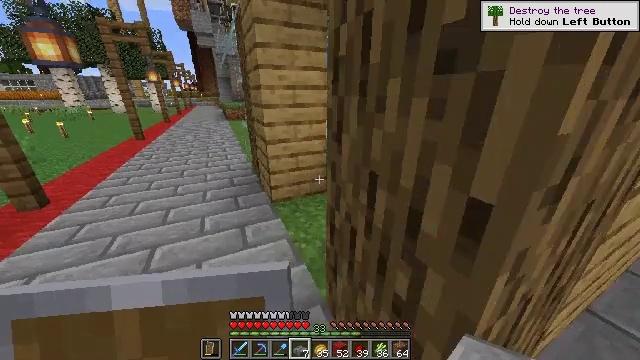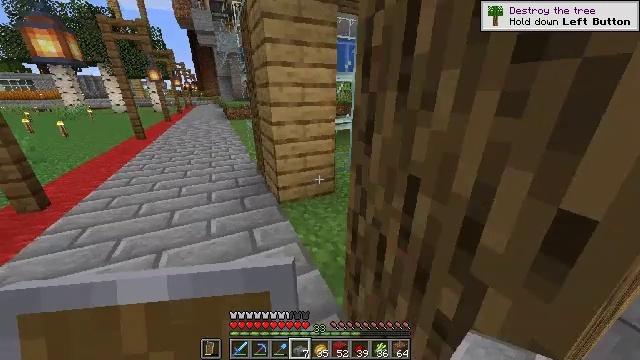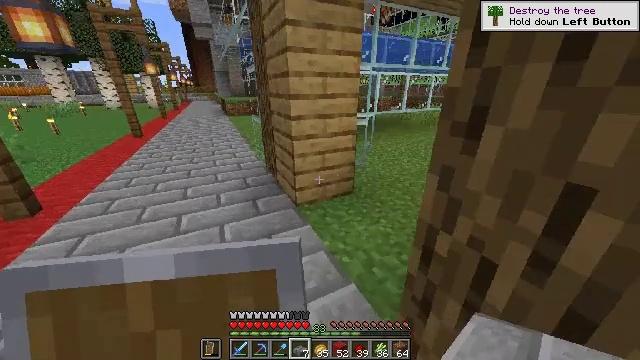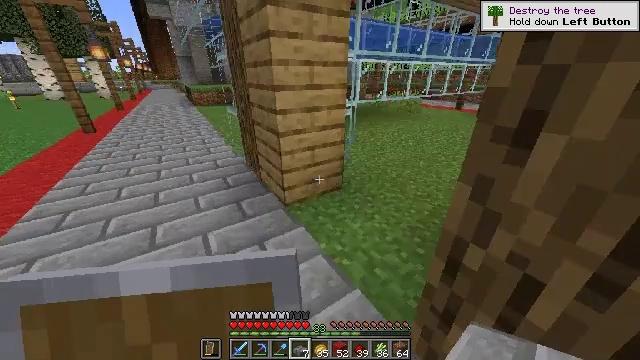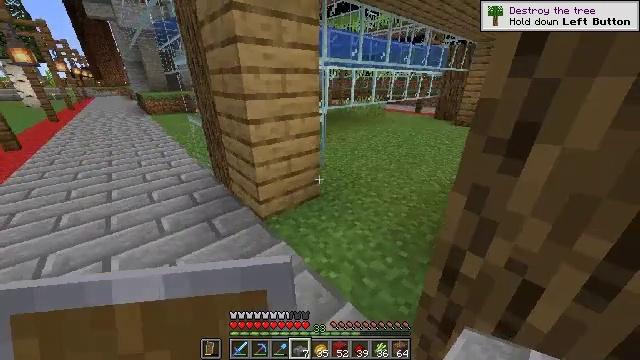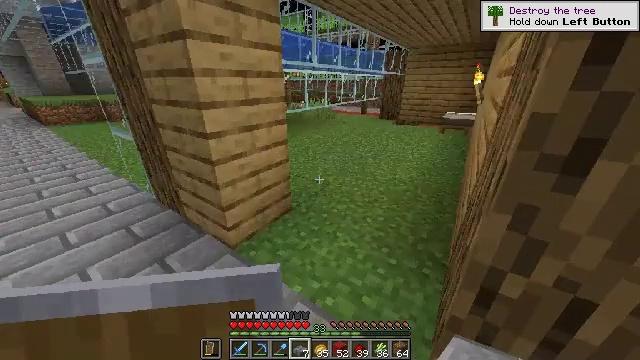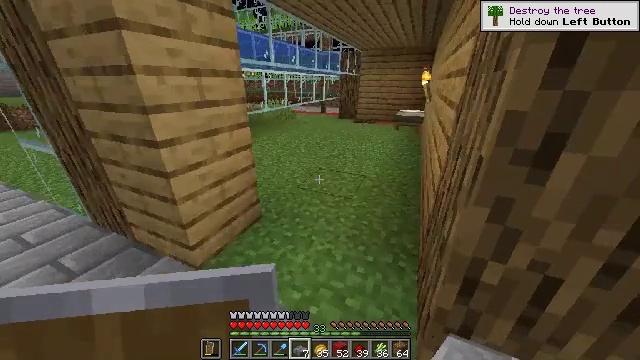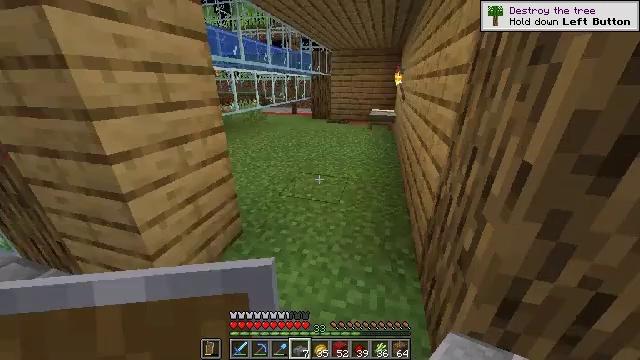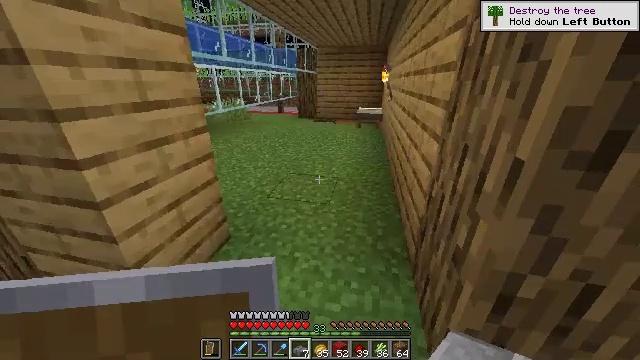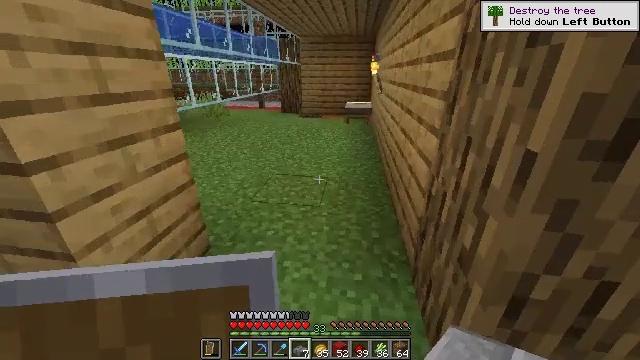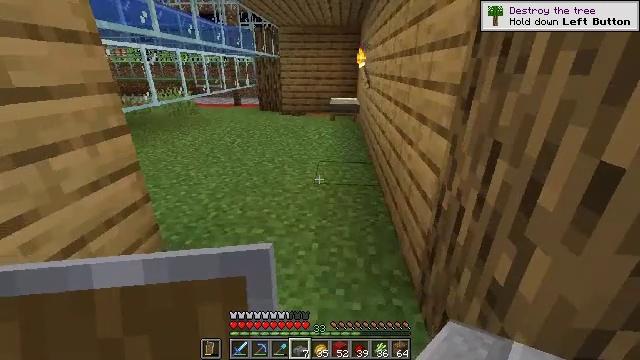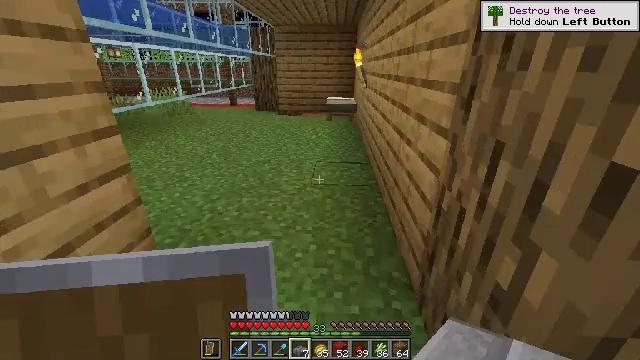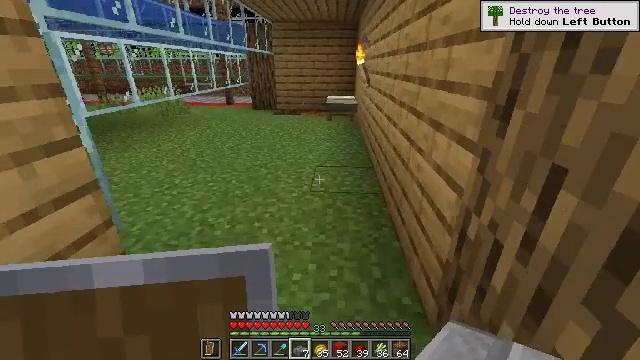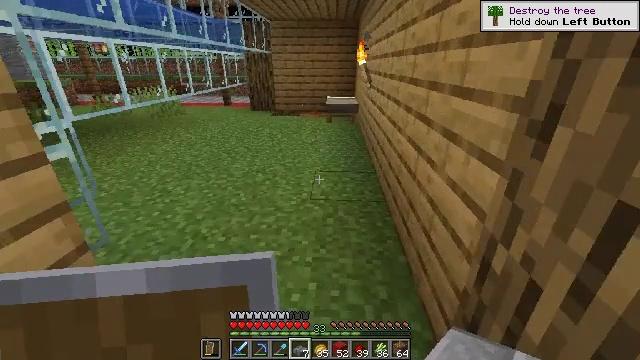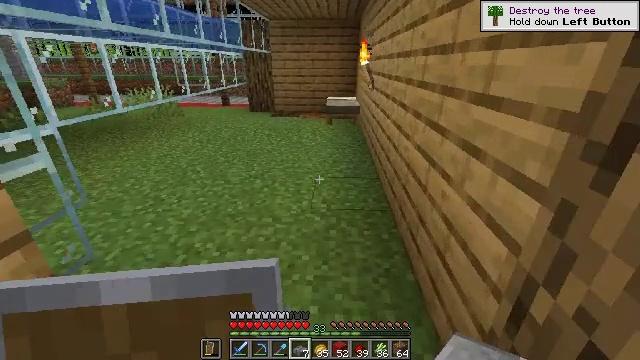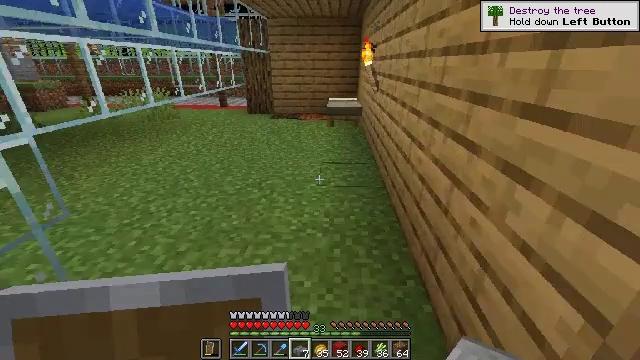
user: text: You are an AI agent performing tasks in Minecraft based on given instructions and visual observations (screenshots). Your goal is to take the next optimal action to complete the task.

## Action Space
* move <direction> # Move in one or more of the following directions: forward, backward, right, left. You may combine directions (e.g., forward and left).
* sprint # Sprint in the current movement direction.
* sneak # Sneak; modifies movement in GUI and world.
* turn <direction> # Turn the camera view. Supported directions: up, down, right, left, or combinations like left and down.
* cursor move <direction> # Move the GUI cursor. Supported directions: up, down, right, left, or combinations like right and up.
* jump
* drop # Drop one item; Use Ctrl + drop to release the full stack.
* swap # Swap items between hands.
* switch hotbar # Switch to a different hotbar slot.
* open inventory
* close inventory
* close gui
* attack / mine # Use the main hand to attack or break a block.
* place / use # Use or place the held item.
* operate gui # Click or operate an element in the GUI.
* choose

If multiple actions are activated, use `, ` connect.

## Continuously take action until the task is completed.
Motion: motion action
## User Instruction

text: Build a spruce fence using the crafting table.
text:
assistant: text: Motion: move forward and move left
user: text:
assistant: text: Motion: move forward and move left, turn down
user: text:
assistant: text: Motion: move forward and move left, turn right and down
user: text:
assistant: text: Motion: move forward and move left, turn right and up
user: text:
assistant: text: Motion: move forward and move left, turn right
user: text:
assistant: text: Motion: move forward, turn right
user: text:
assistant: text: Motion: turn right
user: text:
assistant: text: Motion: turn right
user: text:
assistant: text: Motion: move forward, turn right
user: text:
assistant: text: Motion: move forward, turn right
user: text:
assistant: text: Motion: move forward
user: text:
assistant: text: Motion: move forward
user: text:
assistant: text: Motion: move forward
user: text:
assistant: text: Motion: move forward
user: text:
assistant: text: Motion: move forward
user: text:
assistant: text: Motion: move forward
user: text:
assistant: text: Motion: move forward
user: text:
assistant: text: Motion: move forward
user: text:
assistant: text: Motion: move forward
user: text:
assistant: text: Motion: move forward
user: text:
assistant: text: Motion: move forward
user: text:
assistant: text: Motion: move forward
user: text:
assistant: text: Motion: move forward
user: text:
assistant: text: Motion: move forward
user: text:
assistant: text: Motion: move forward
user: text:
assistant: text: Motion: move forward
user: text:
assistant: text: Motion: move forward
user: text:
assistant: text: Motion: move forward
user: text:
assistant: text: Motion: move forward
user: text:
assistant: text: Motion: move forward